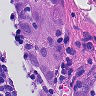
Metastatic tissue present: yes